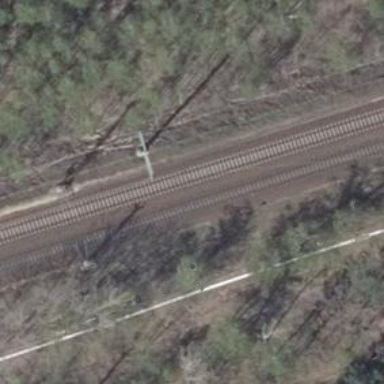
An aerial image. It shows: Railway track with contact lines for electrification.